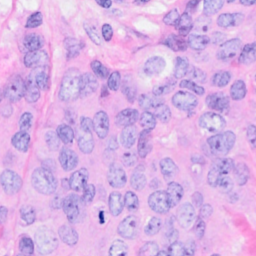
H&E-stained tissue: Breast